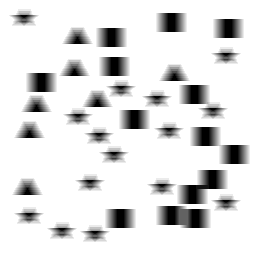
Squares: 14
Triangles: 7
Stars: 15
Total shapes: 36